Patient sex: F
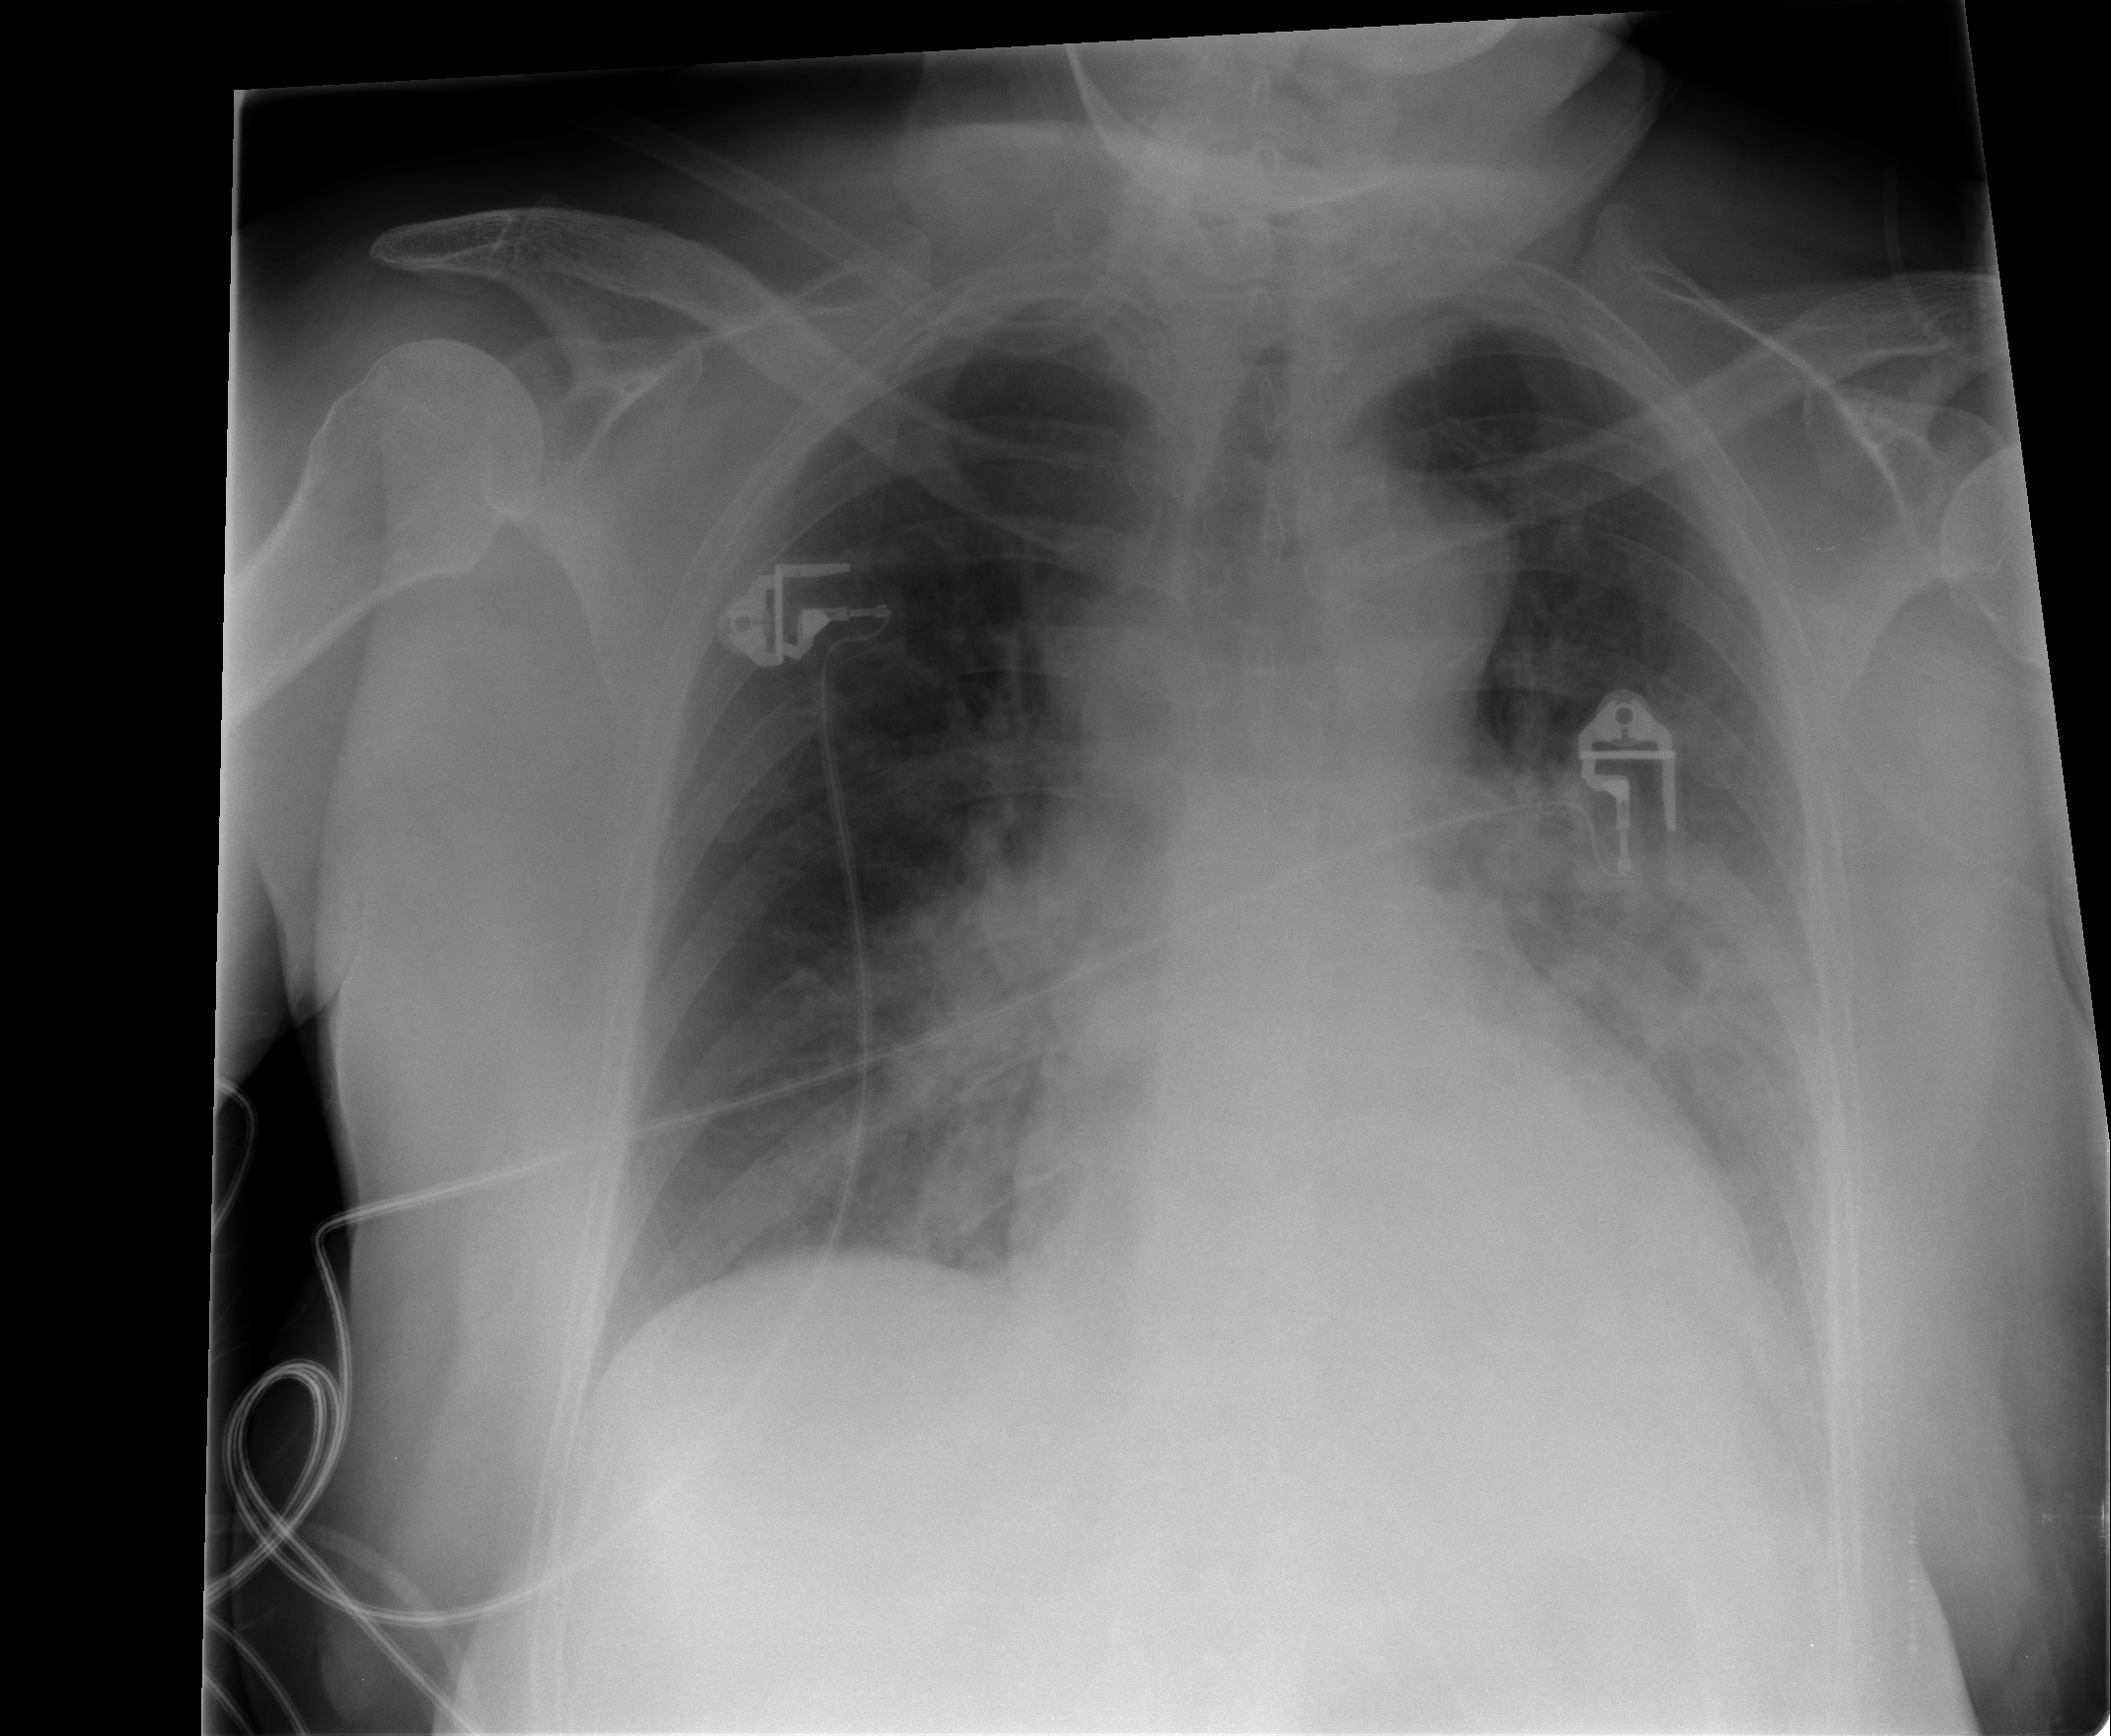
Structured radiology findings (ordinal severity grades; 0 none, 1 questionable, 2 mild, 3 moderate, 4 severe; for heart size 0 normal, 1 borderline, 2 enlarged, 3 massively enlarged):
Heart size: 0
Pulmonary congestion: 1
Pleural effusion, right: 0
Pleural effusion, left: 2
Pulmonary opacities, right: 2
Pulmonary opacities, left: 3
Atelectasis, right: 0
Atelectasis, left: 2